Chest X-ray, PA view. Patient: 45 years old, sex M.
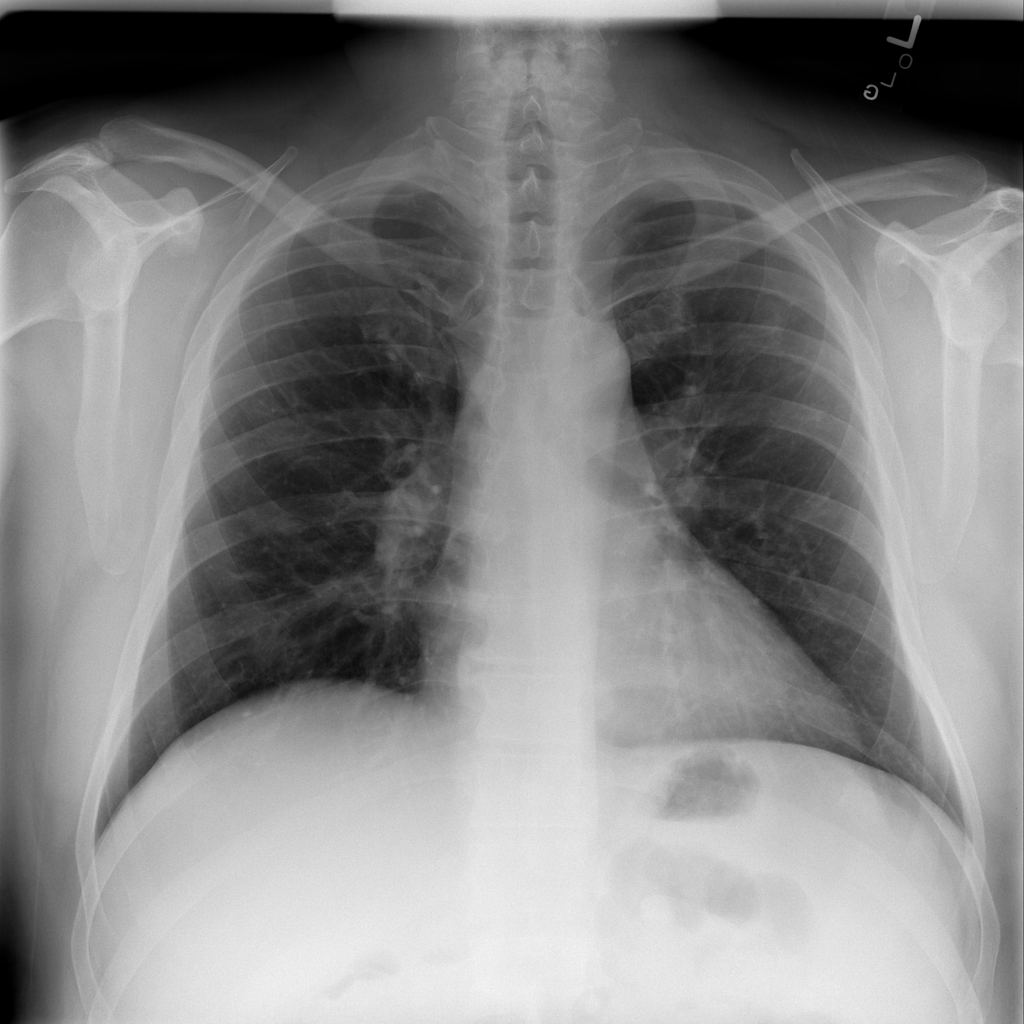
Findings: Infiltration